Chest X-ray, PA view. Patient: 60 years old, sex F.
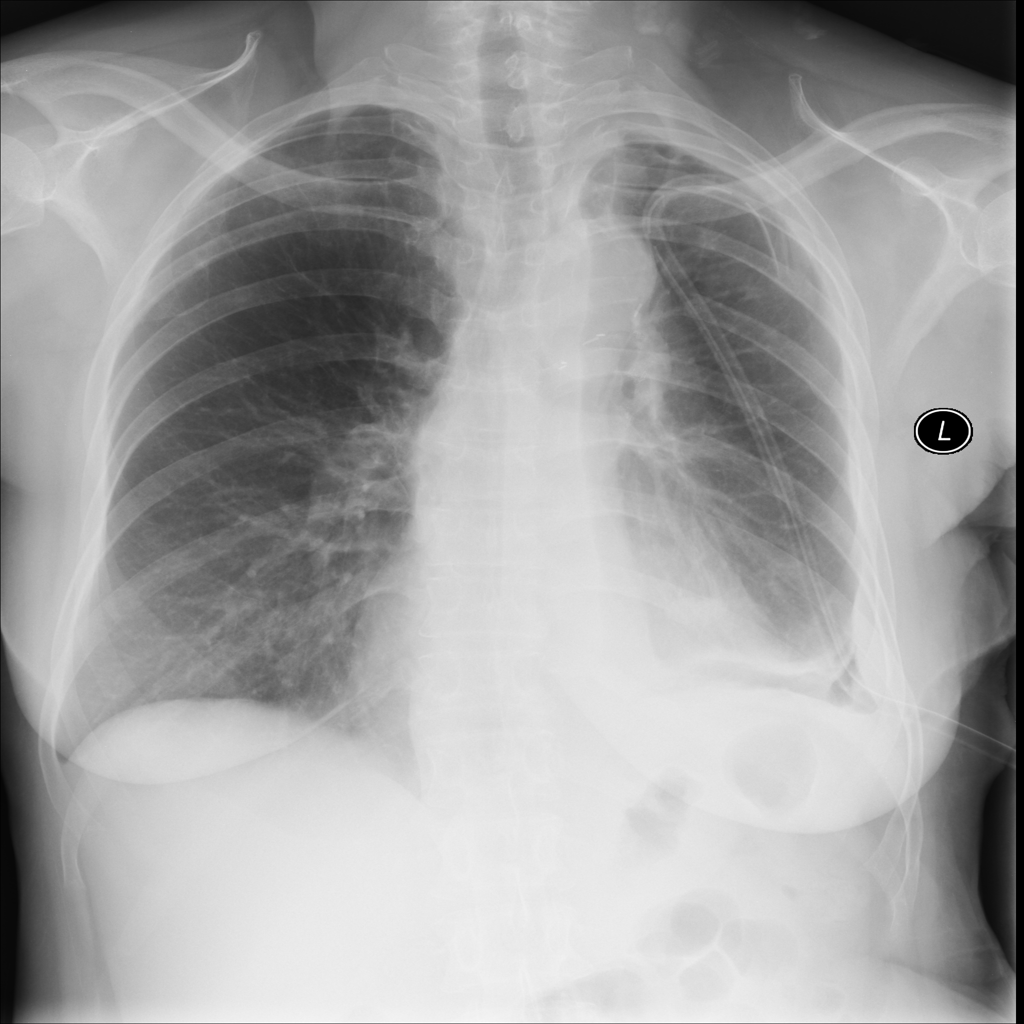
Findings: Mass, Pneumothorax